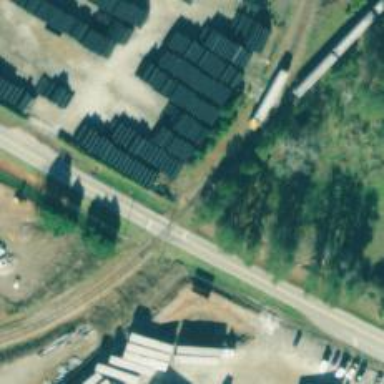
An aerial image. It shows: Railway spur junction.